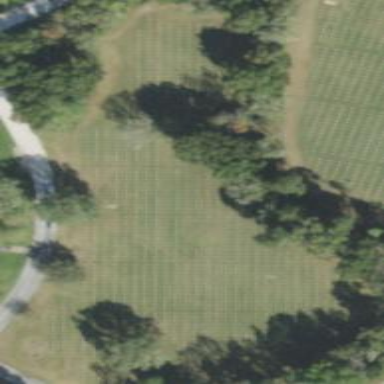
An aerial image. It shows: Sector in the cemetery.